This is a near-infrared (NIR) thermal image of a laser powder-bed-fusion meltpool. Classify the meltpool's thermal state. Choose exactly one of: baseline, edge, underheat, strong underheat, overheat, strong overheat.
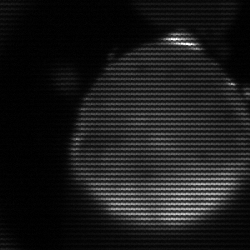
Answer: edge